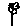
Label: flower